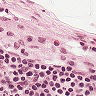
Metastatic tissue present: no